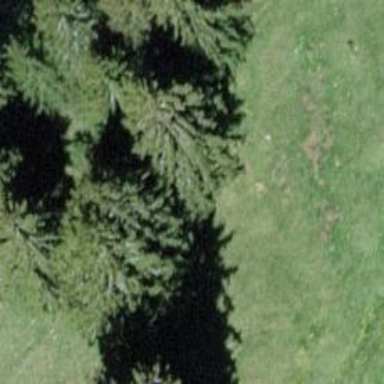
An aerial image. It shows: Needle-leaved tree in natural setting.